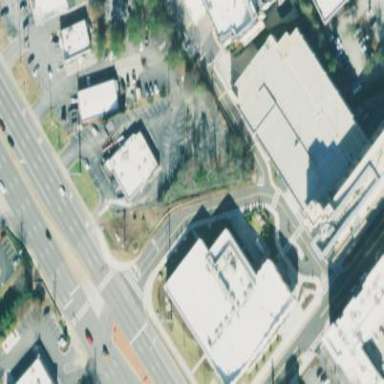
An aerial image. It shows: Retail building that houses cinema.